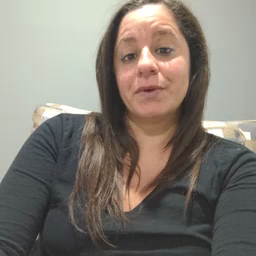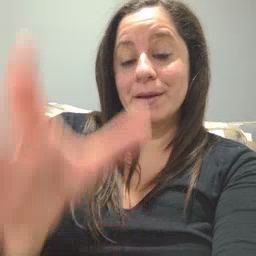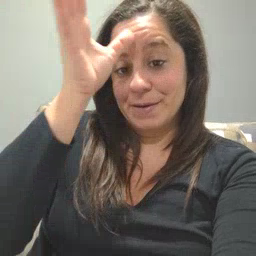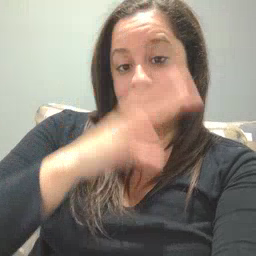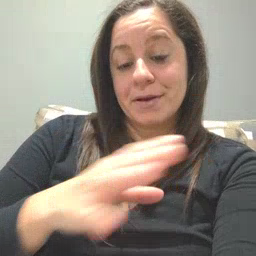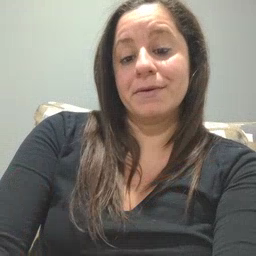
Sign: man